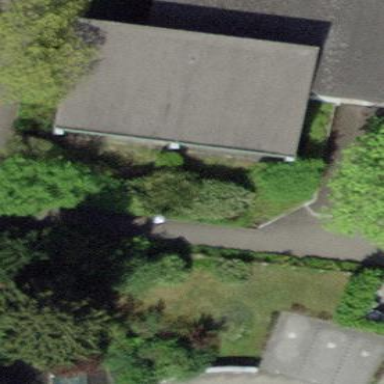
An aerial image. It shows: School building.